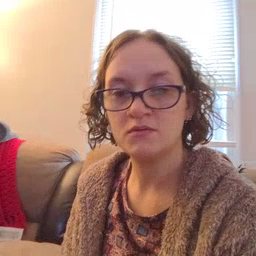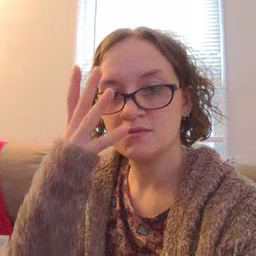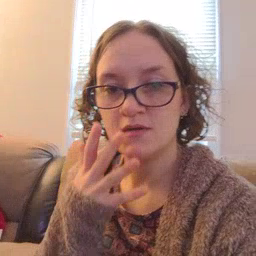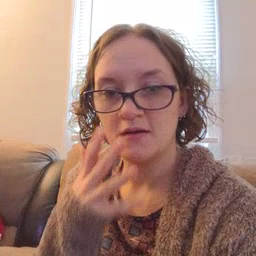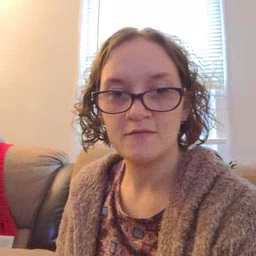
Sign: sad